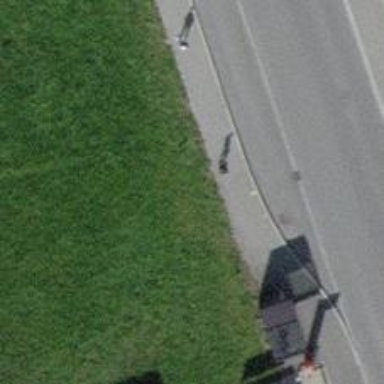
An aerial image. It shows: Bus stop with shelter. It is platform for public transport.